Question: I want to create sparklines that illustrate the number of posts created on my blog in the last 2 weeks. To do this, I need to first generate an array that contains the number of posts created on each day during the period in question.
For example, this array:
'''
[40, 18, 0, 2, 39, 37, 22, 25, 30, 60, 36, 5, 2, 2]
'''
generates this sparkline: (I'm using the <URL>

My question is how to create these arrays. Here's what I'm doing now: (I'm using <URL>
'''
history = []
14.downto(1) do |days_ago|
history.push(Post.created_at_after((days_ago + 1).day.ago.beginning_of_day).created_at_before((days_ago - 1).days.ago.beginning_of_day).size)
end
'''
This approach is ugly and slow -- there must be a better way!
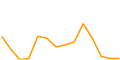
Answer: This will give you a hash mapping dates to post counts:
'''
counts = Post.count(
:conditions => ["created_at >= ?", 14.days.ago],
:group => "DATE(created_at)"
)
'''
You can then turn this into an array:
'''
counts_array = []
14.downto(1) do |d|
counts_array << (counts[d.days.ago.to_date.to_s] || 0)
end
'''